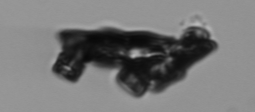
Label: Delphineis